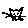
Label: cat